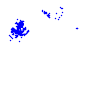
Particle: electron